Question: How to properly append json result to a select option,
sample json data

Ajax code:
'''
$.ajax({
url: 'sessions.php',
type: 'post',
datatype: 'json',
data: { from: $('#datepicker_from').val().trim(), to: $('#datepicker_to').val().trim() },
sucess: function(data){
var toAppend = '';
//if(typeof data === 'object'){
for(var i=0;i<data.length;i++){
toAppend += '<option>'+data[i]['id']+'</option>';
}
//}
$('#sessions').append(toAppend);
}
});
'''
html code:
'''
<p>Sessions:
<select id="sessions"></select>
'''
I already set to my php file
'''
header("Content-Type: application/json");
'''
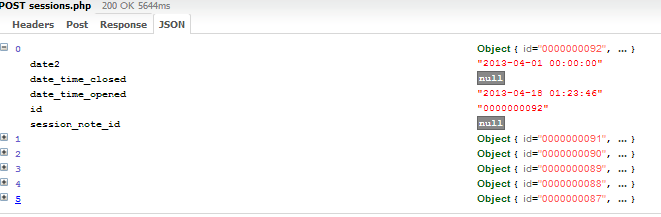
Answer: Use <URL> to iterate through your JSON array that you receive from ajax call.
Note:- the spelling of 'success', you have written 'sucess'.
'''
success: function(data){
var toAppend = '';
$.each(data,function(i,o){
toAppend += '<option>'+o.id+'</option>';
});
$('#sessions').append(toAppend);
}
'''
You can do append to the DOM directly inside the each loop but it is always better to concatenate with string and then adding to the DOM later. . This might not work in some complex scenarios though.